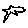
Label: bird